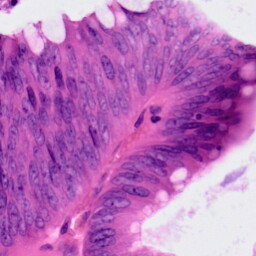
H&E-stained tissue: Colon